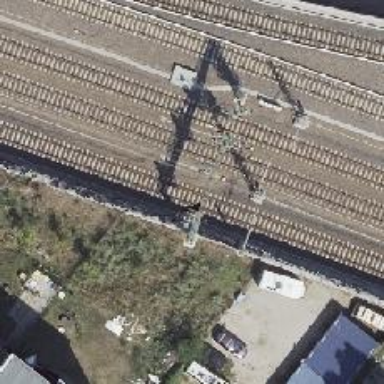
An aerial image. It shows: Railway signal.